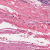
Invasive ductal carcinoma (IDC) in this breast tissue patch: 0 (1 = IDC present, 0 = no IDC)